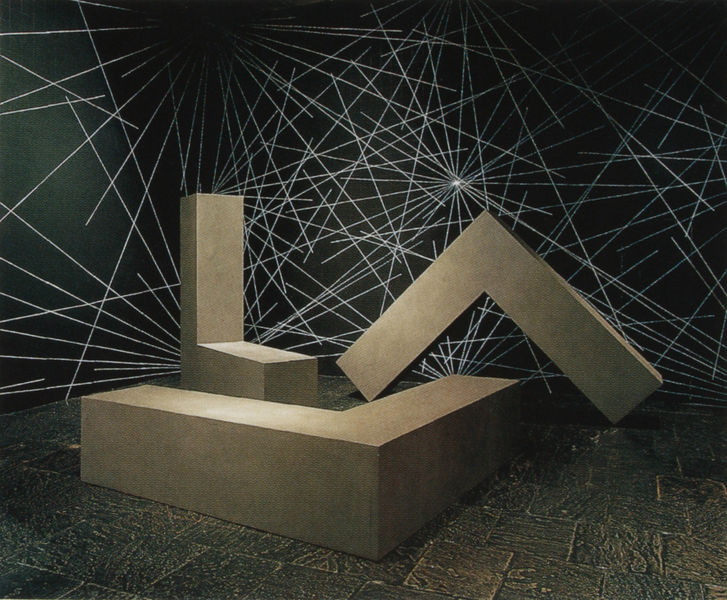
Titel: Untitled (L-Beams)
Künstler: Robert Morris
Standort: New York (New York)
Institution: Whitney Museum of American Art
Schlagwörter: braun, licht, wand, stehen, steine, boden, drei, schräg, skulptur, ecke, liegen, formen, linien, glanz, plastik, striche, foto, fussboden, fugen, stern, strahlen, beton, fliesen, strich, punkt, ausstellung, skulpturen, dreiecke, geometrie, lewitt, installation, winkel, übereinander, gespinst, verwoben, klötze, l förmig, linienspiel